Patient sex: F
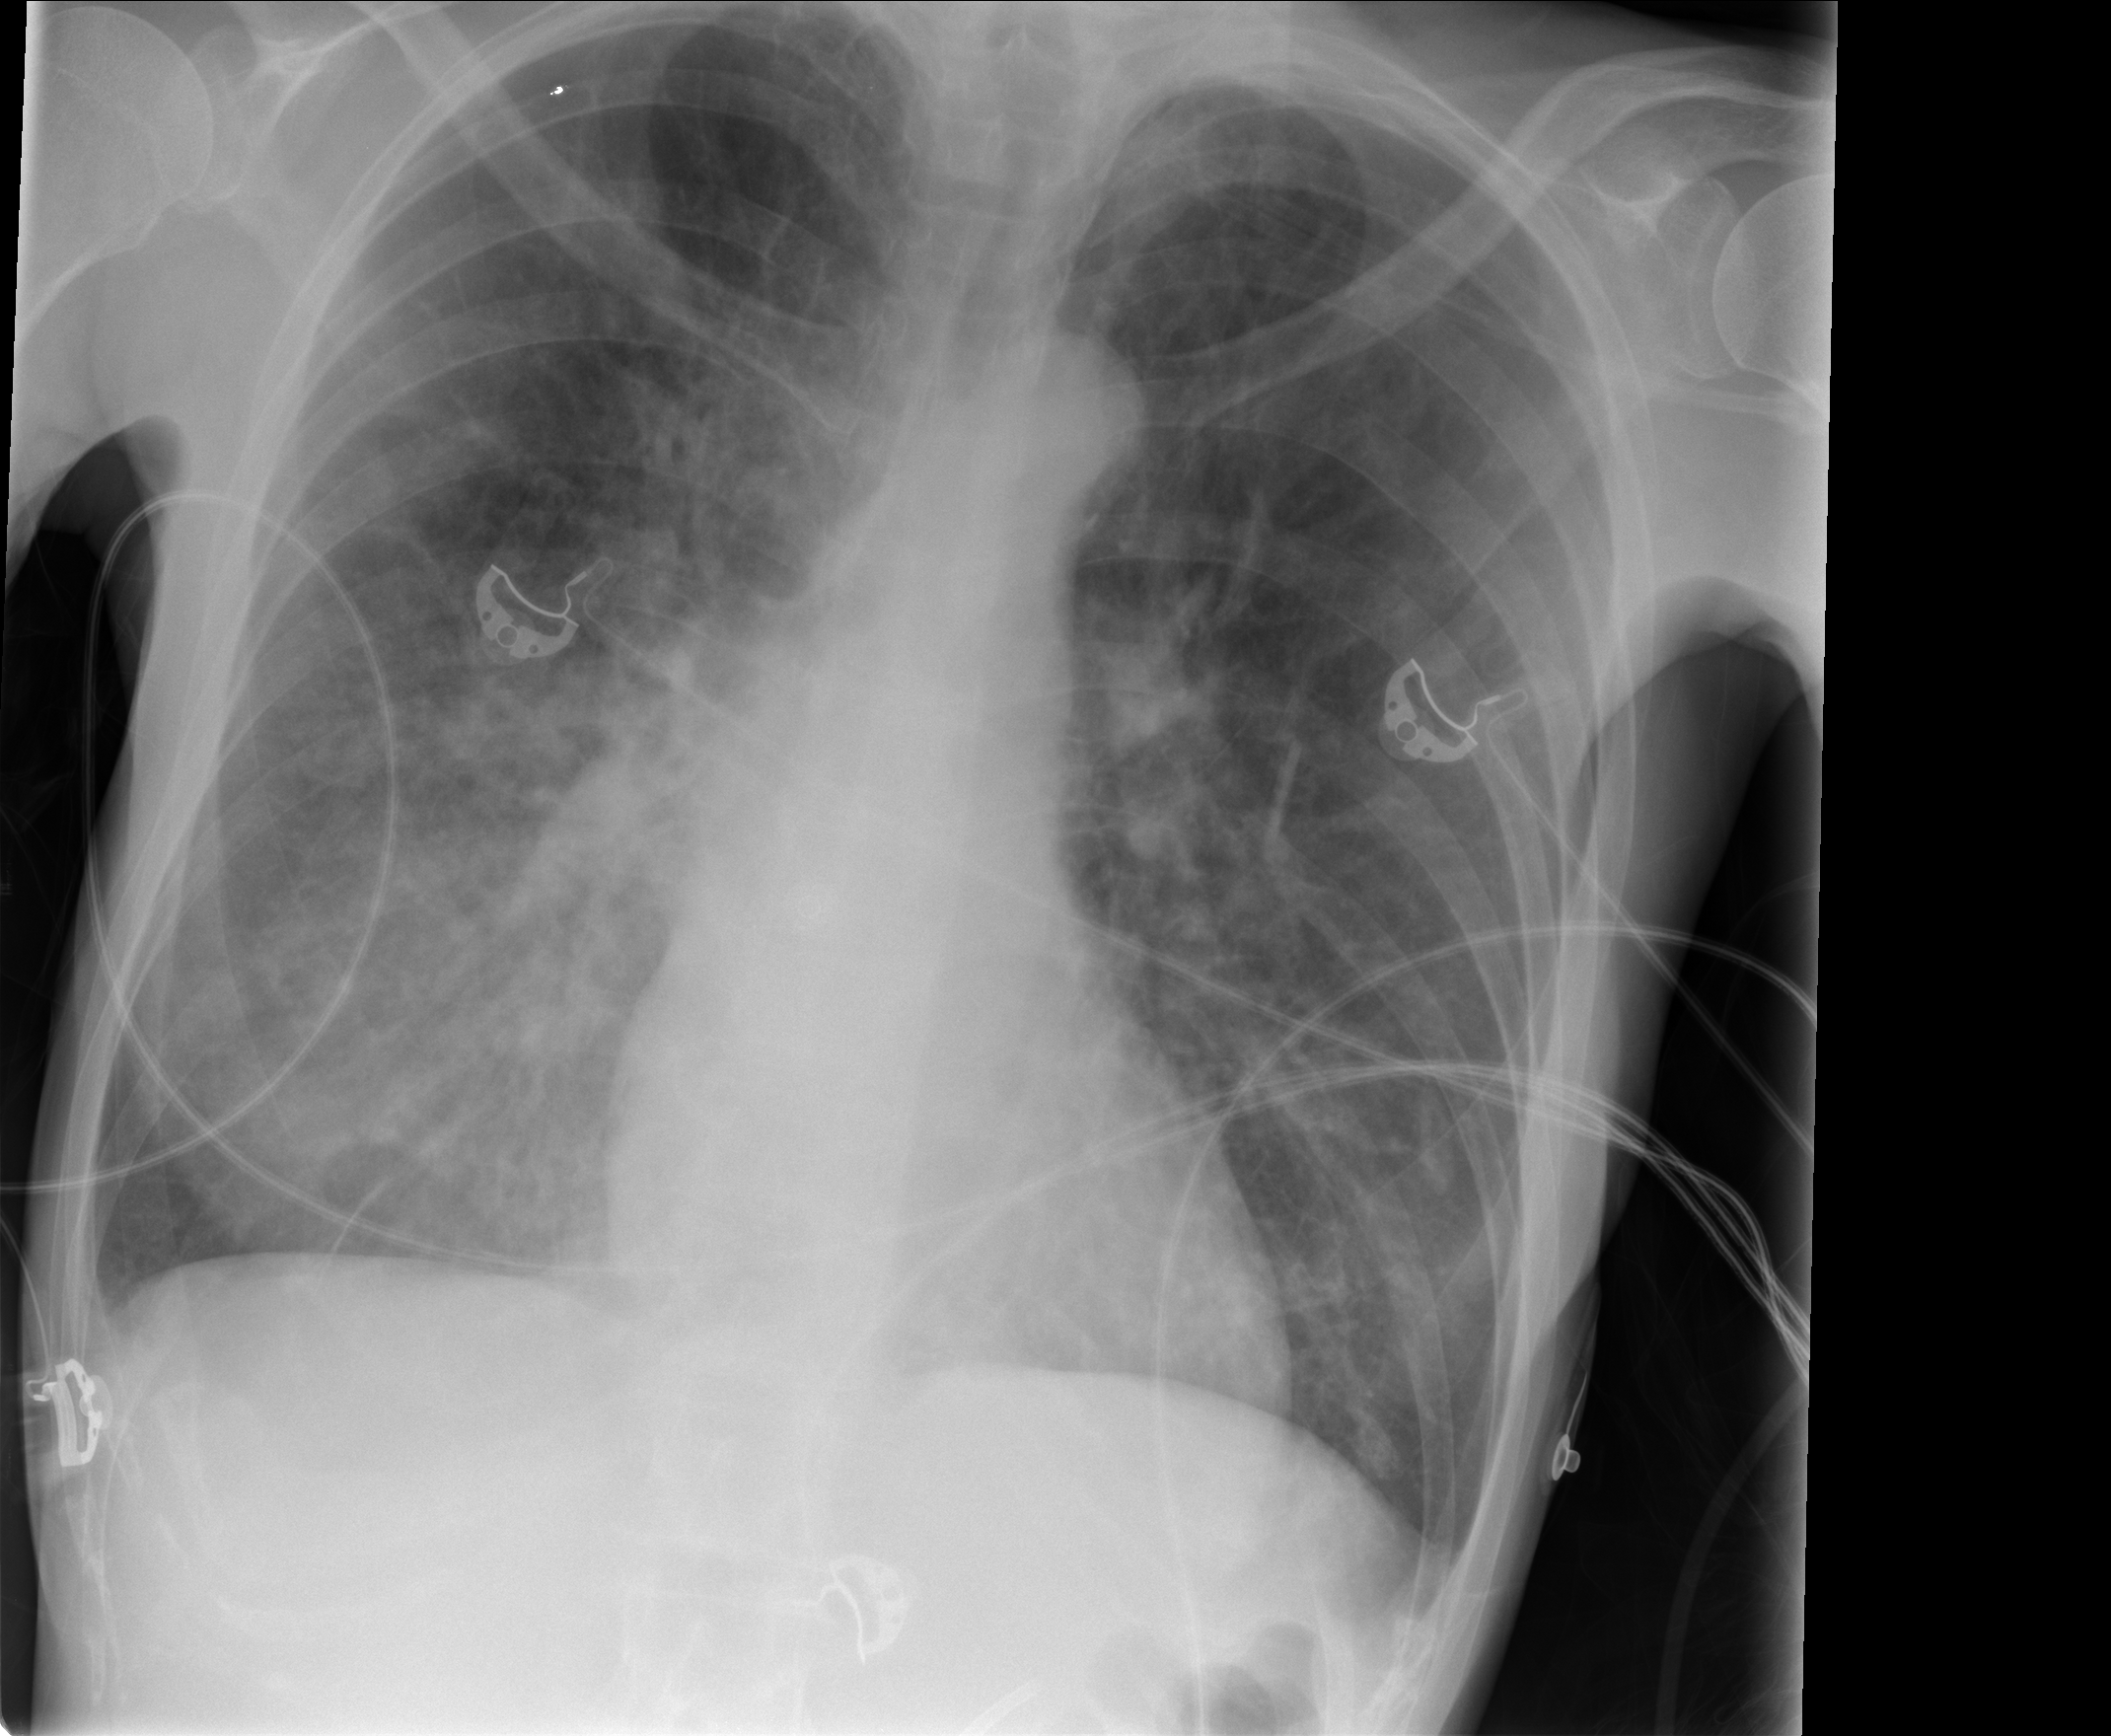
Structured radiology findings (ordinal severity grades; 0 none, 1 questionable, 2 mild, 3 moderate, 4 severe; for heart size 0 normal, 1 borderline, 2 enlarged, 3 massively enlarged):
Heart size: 0
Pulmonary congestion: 2
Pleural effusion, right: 2
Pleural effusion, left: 0
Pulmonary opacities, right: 3
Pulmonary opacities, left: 0
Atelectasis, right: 2
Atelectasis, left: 0